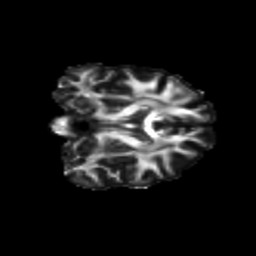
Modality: FA
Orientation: coronal
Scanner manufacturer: siemens
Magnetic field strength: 3 T
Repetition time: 9.2 s
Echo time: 0.084 s